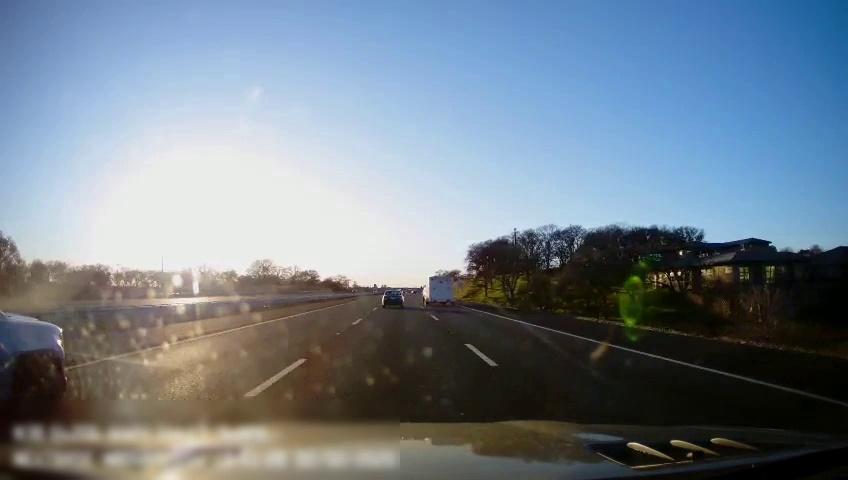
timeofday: Day
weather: Cloudy
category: Drivable Space
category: Drivable Space
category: Vehicles | Car
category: Vehicles | Other LV
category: Vehicles | SUV
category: Lanes | Alternate Lane
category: Lanes | Current Lane
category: Lanes | Current Lane
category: Lanes | Alternate Lane